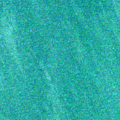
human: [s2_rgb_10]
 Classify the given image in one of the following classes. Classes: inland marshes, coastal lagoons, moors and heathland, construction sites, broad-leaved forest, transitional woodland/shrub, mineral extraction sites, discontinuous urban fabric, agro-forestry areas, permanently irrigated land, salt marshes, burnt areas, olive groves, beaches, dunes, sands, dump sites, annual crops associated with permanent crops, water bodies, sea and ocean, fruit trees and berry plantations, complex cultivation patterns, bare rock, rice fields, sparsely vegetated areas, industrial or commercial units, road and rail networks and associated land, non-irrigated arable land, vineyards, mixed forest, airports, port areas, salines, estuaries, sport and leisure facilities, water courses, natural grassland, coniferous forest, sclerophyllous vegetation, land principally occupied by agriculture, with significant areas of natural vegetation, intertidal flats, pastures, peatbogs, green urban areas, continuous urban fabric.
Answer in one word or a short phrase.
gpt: sea and ocean